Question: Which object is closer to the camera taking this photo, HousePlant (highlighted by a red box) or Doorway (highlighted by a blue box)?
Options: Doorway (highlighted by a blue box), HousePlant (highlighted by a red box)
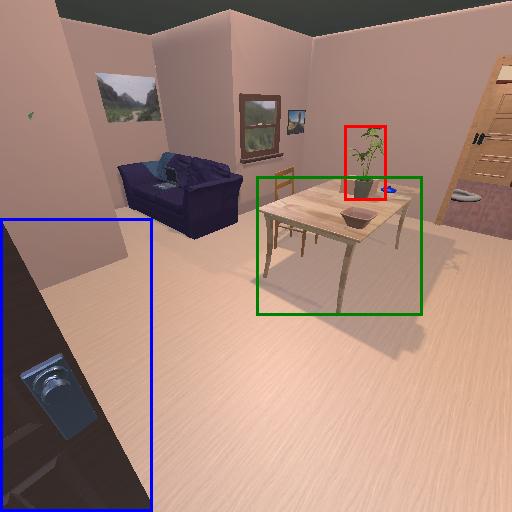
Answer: Doorway (highlighted by a blue box)